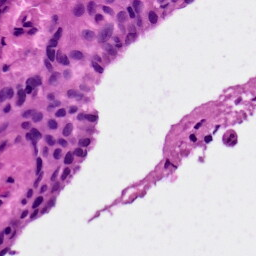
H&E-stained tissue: Skin